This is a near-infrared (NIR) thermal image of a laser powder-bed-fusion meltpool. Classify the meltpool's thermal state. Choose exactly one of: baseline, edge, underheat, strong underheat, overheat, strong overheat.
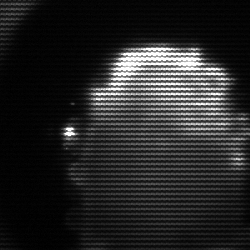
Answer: baseline